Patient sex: F
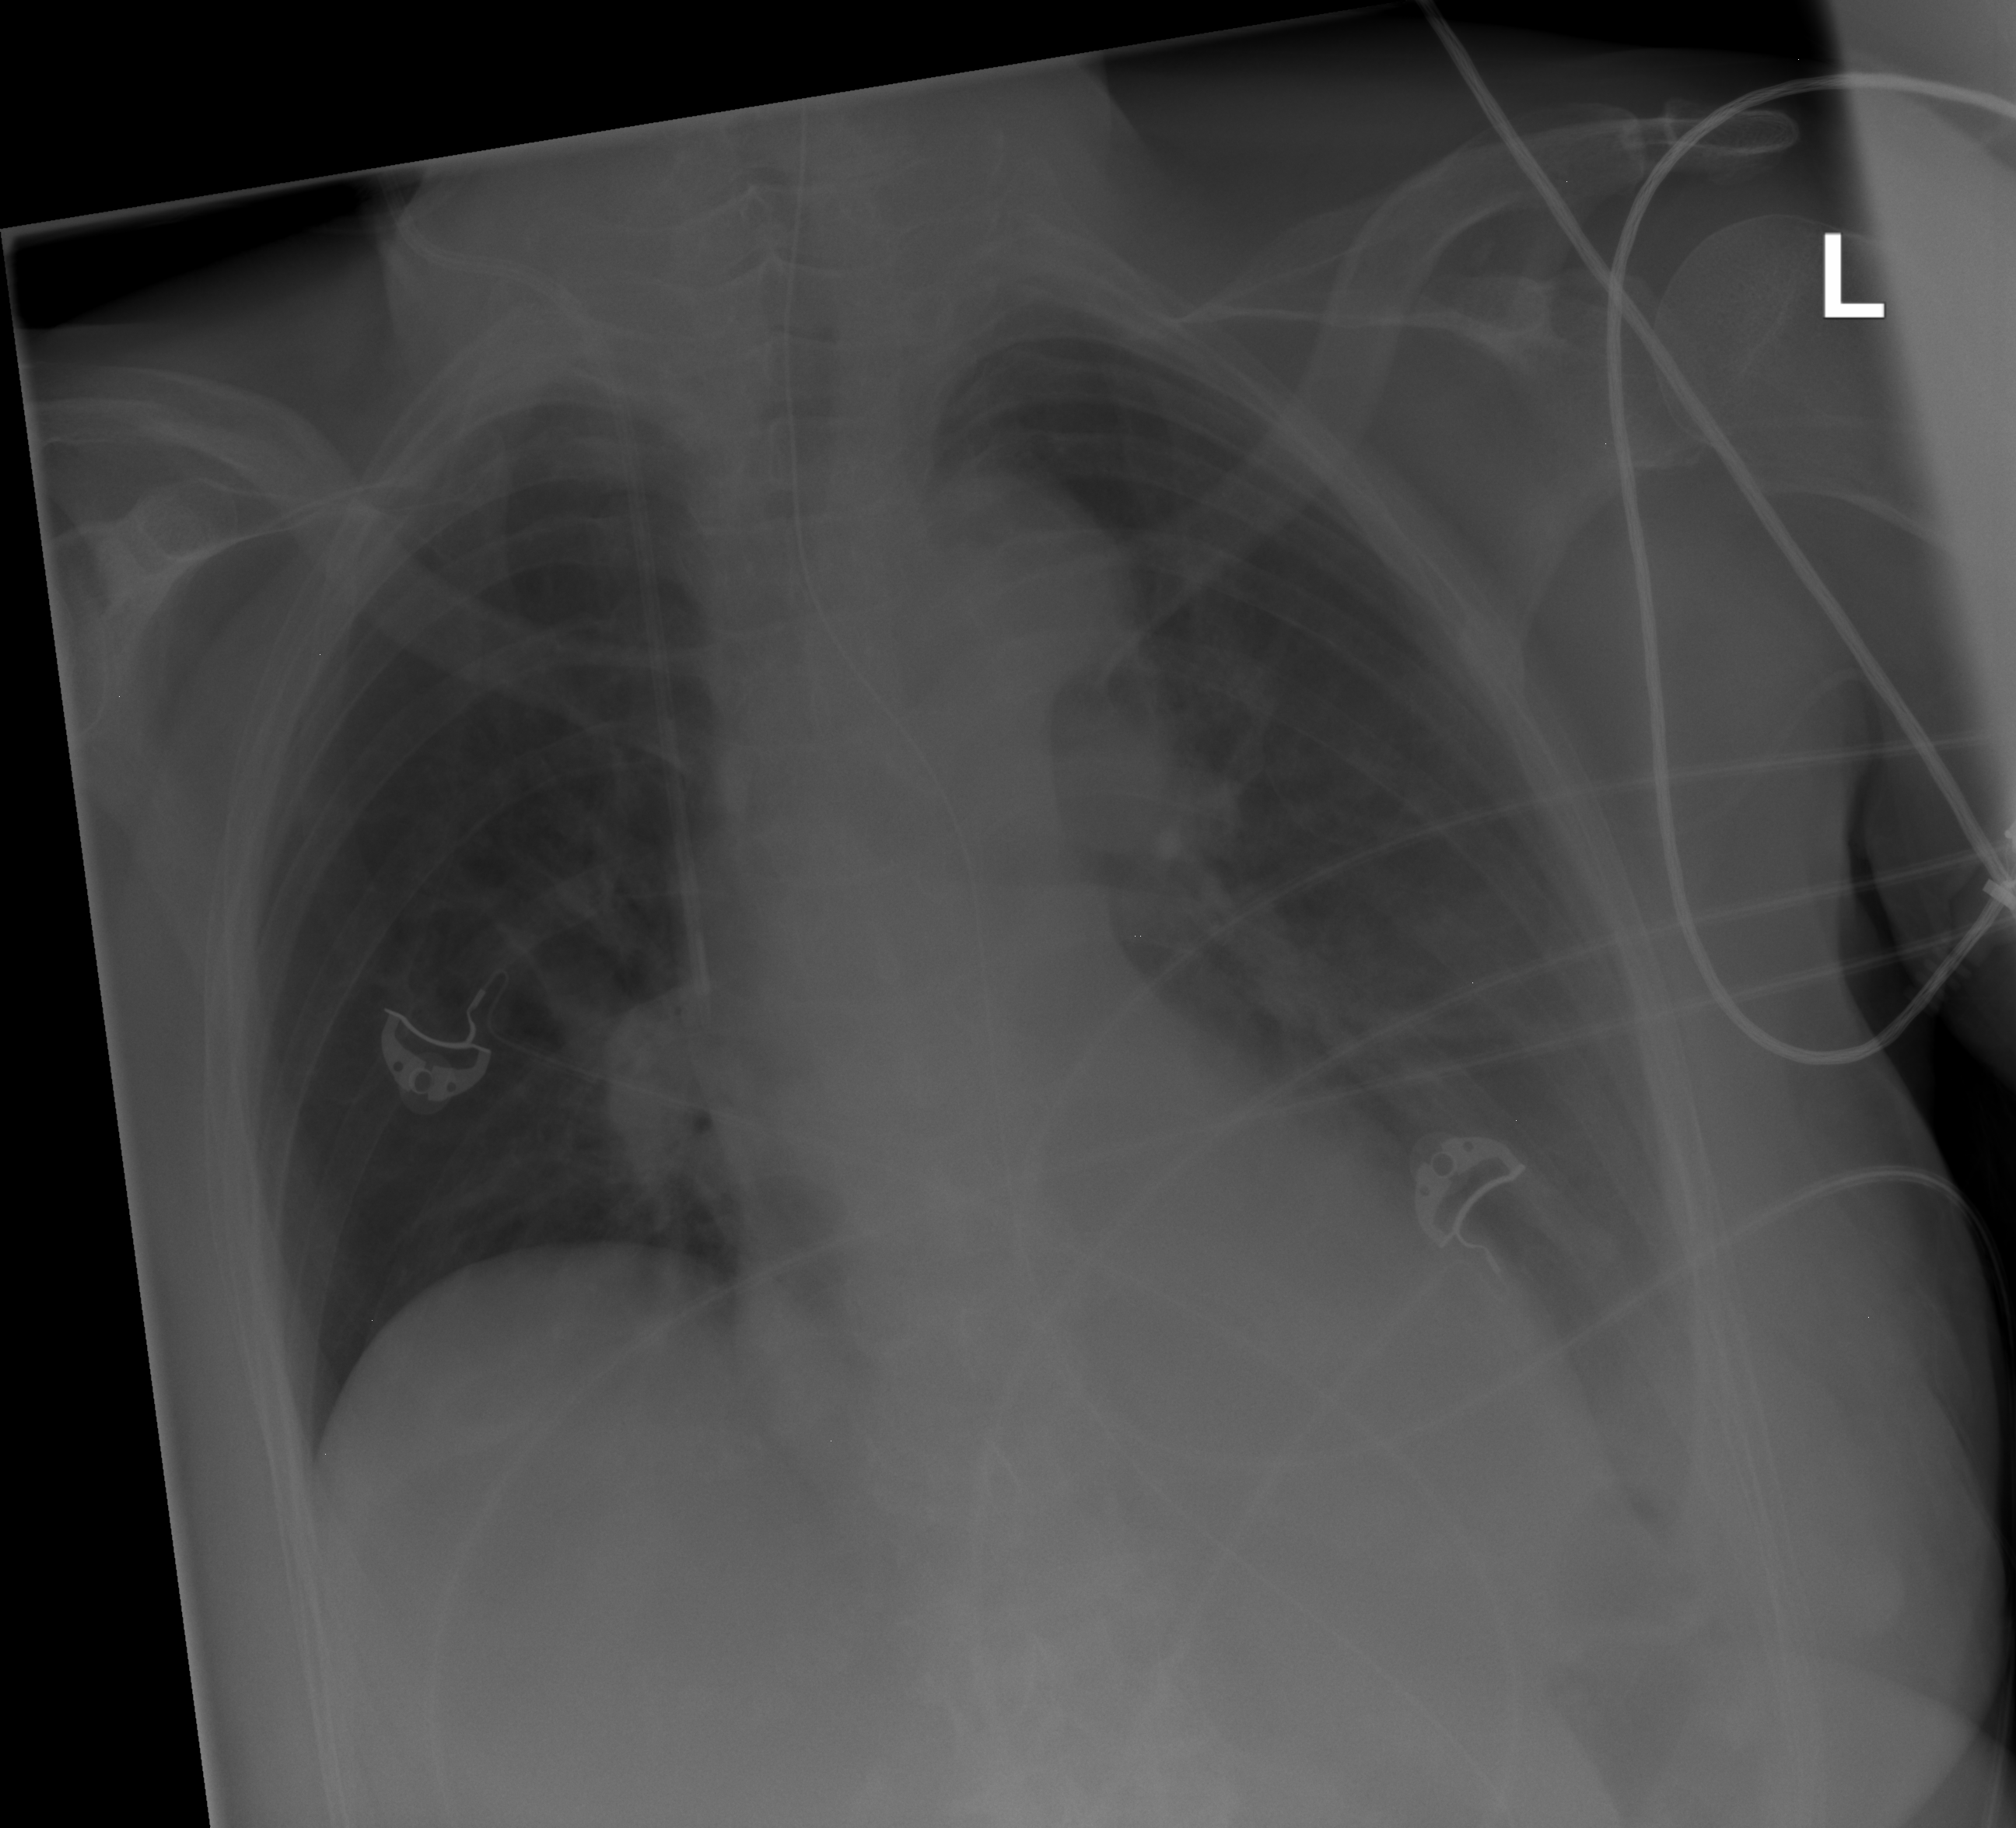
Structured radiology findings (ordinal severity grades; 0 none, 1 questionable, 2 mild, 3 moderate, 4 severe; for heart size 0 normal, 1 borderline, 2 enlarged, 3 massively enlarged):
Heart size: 0
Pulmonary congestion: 0
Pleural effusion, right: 0
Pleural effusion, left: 2
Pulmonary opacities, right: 0
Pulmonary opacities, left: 0
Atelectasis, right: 0
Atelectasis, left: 2